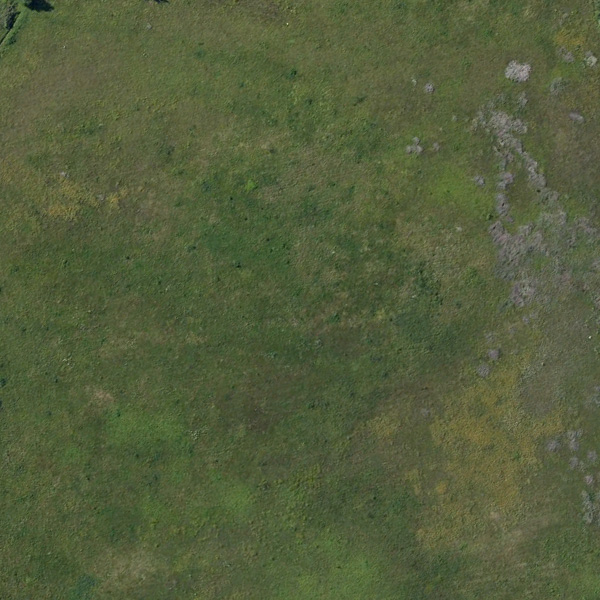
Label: Meadow